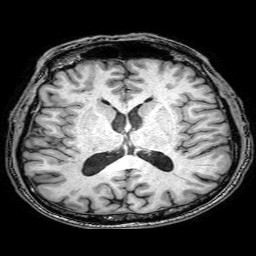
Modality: T1w
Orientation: coronal
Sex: male
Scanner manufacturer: philips
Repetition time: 0.008112 s
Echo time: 0.00371 s